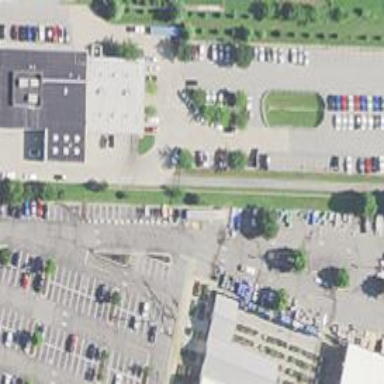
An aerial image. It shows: Car shop.